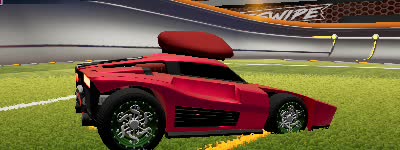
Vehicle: breakout